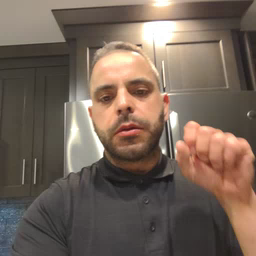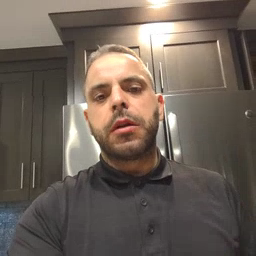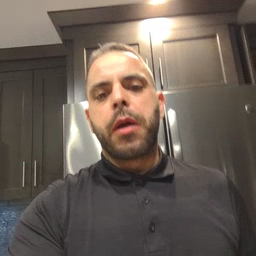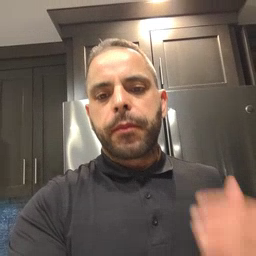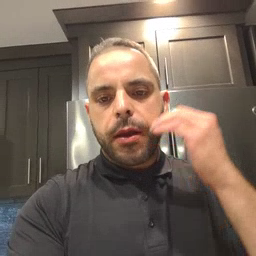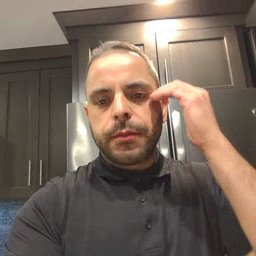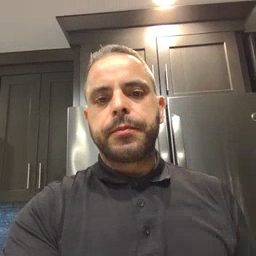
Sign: head